Field crop: maize
Growth stage: 2
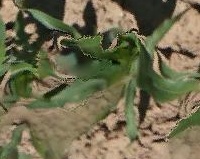
Species: maize